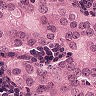
Metastatic tissue present: yes